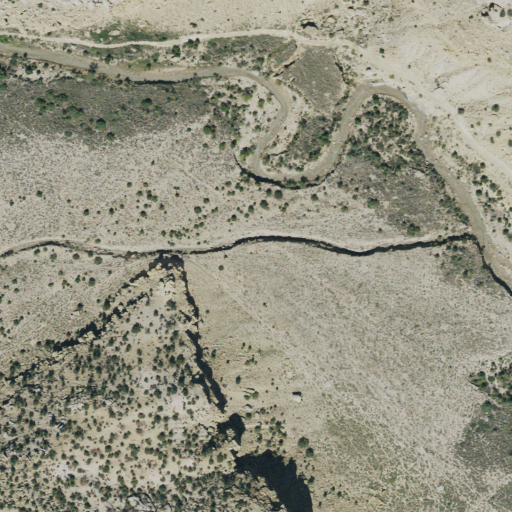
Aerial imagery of valley in Utah named Wash Rock Canyon containing shrub, evergreen forest, and open development